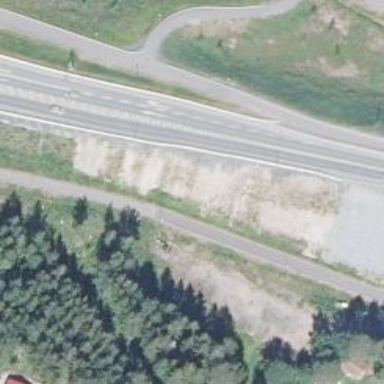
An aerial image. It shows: Asphalt road classified as trunk highway.